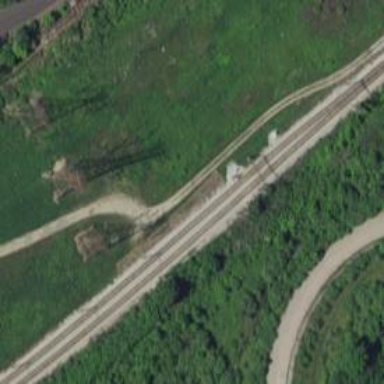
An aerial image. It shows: Railway spur junction.